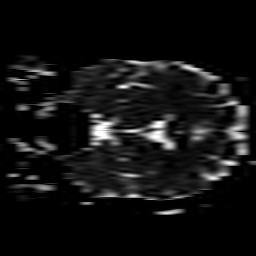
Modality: ADC
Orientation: coronal
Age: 29
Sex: male
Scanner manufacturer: philips
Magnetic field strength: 3 T
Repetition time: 5.012 s
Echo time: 0.07459 s